Aerial crown-view tile of a tropical tree (Barro Colorado Island, Panama), acquired 20240813:
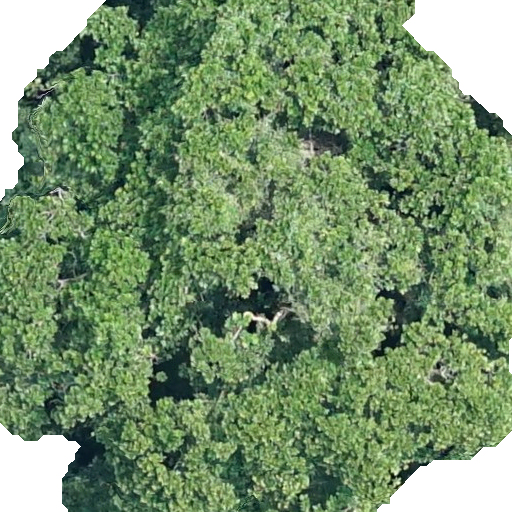
Species: Anacardium excelsum
GBIF accepted scientific name: Anacardium excelsum
Crown area: 395.906 m²